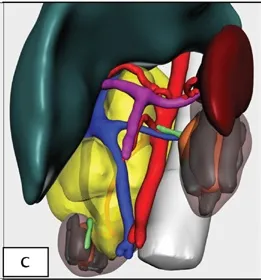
Case 3. (
C
) Modified virtual reconstruction, observing the tumor of semitransparent consistency, which allows the visualization of the renal artery and vein within the tumor. The kidney is displaced inferiorly with loss of its morphology due to the mass effect. MRI, magnetic resonance imaging.
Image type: radiology (mri)